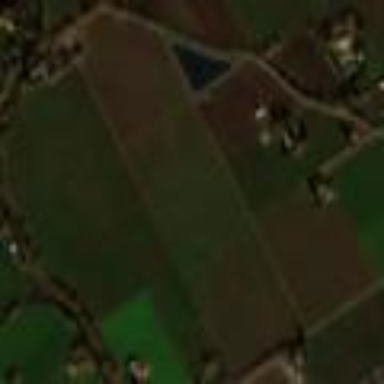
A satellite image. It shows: Vineyard with grape crops.